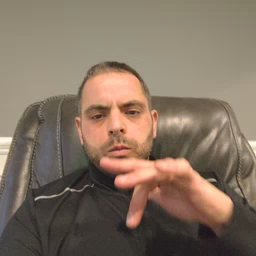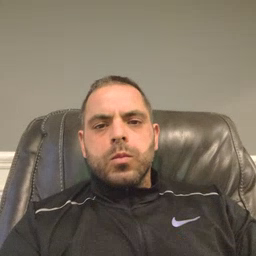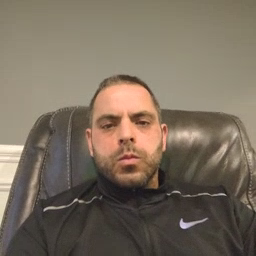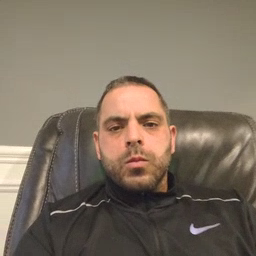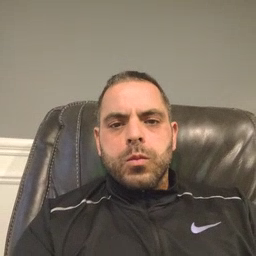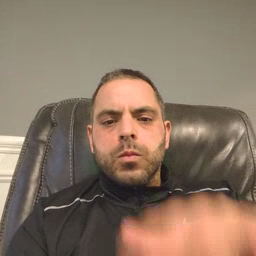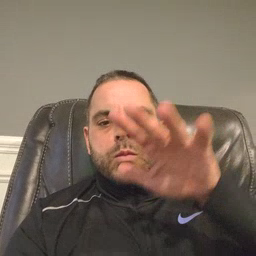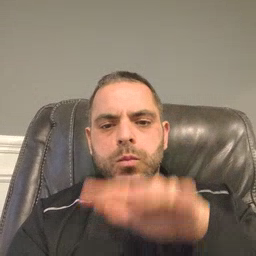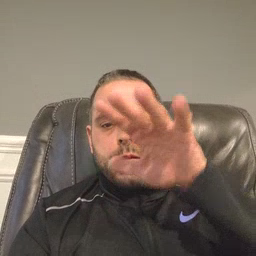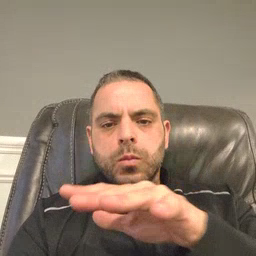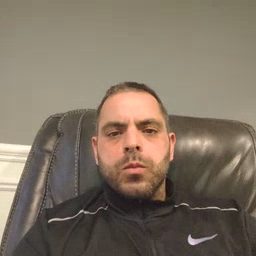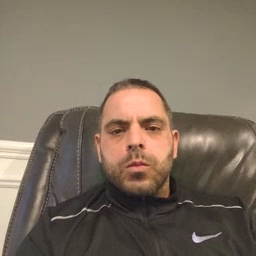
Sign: alligator